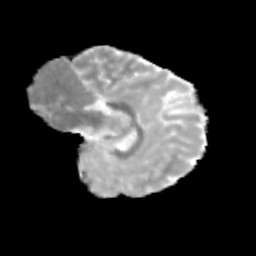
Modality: MD
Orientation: sagittal
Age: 11
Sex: female
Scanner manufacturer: siemens
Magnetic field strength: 3 T
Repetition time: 3.8 s
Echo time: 0.07 s